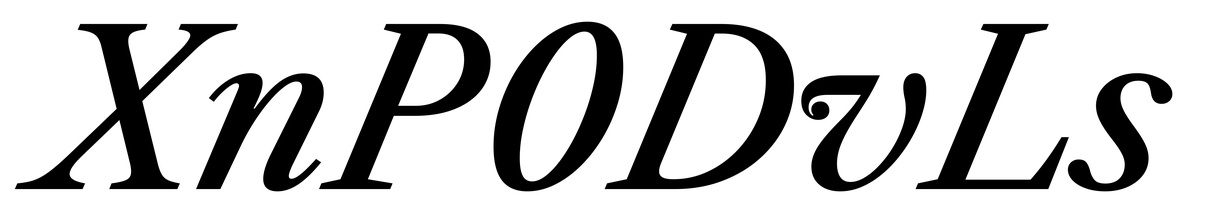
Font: LibreCaslonText-Italic_Medium_Italic